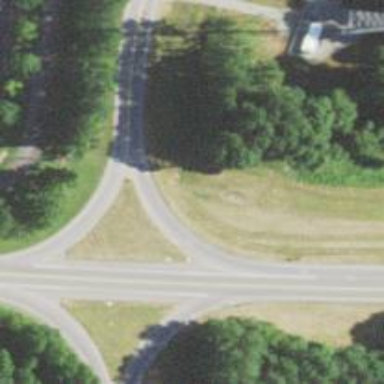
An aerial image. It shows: Trunk link highway.